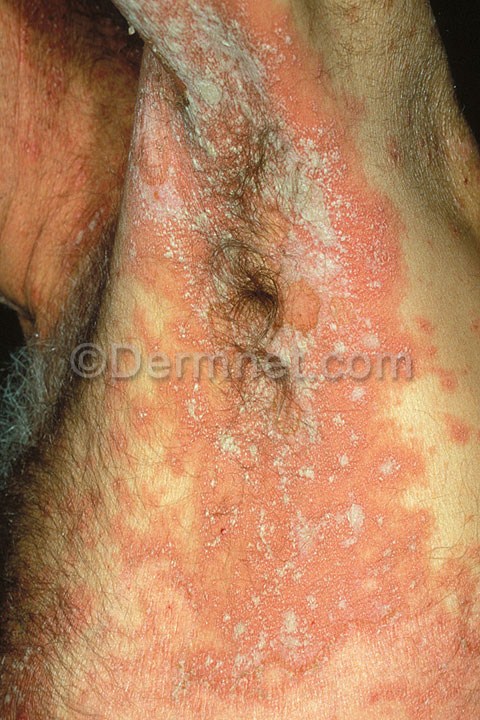
Disease: Psoriasis pictures Lichen Planus and related diseases